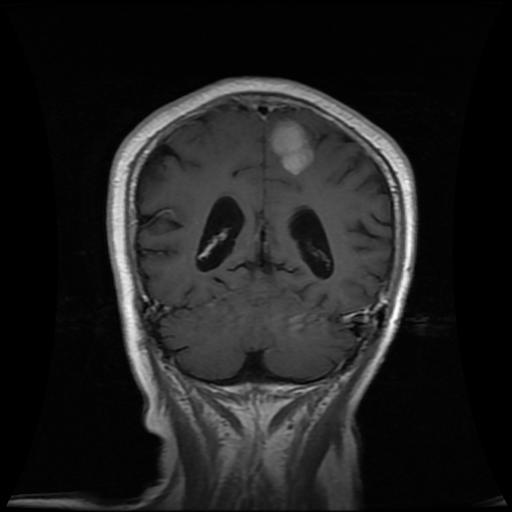
Label: meningioma